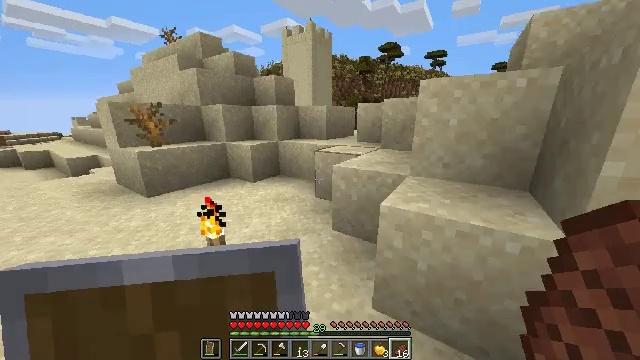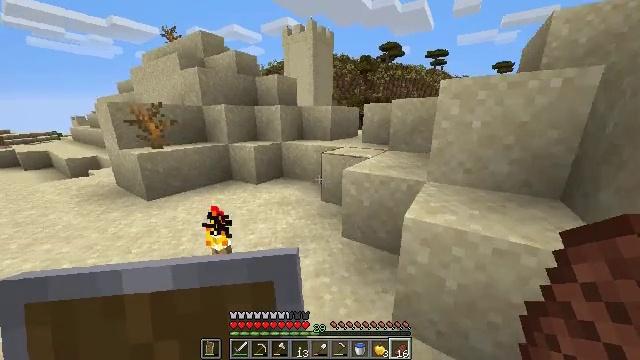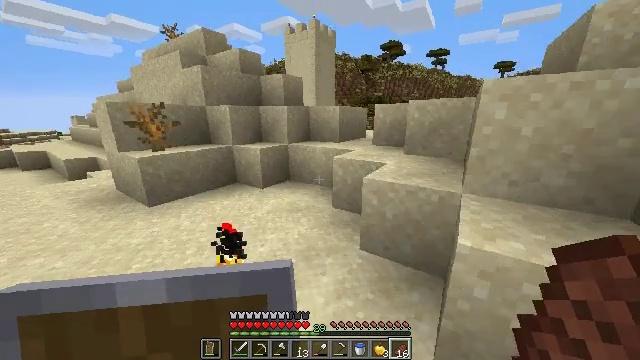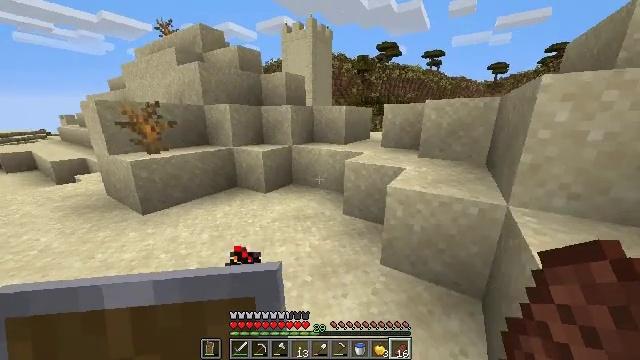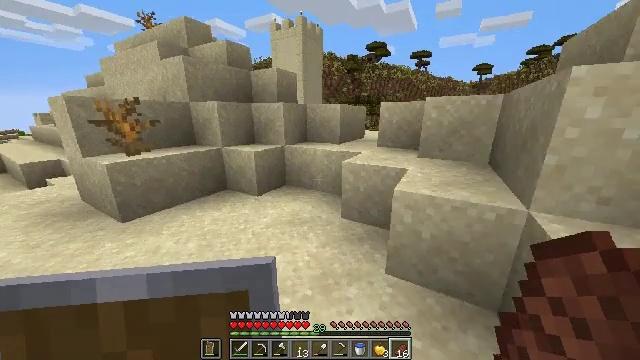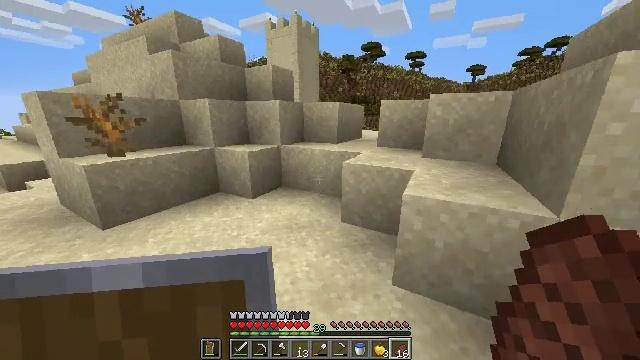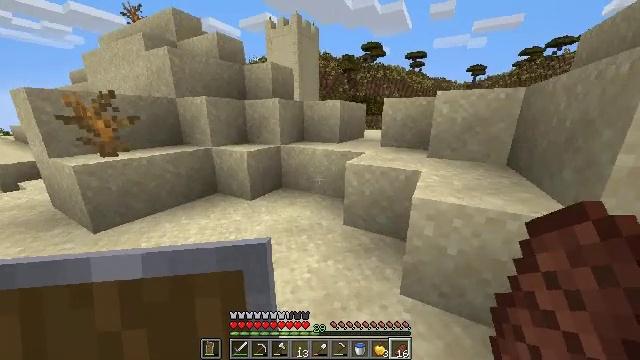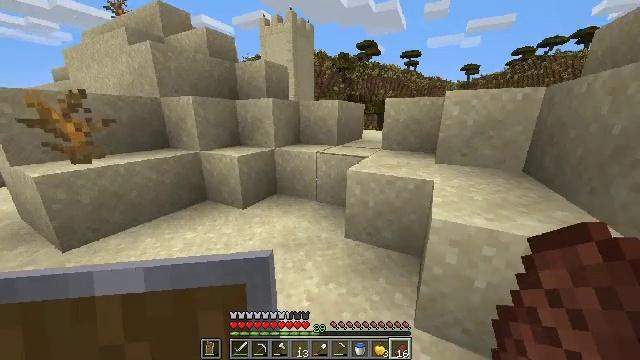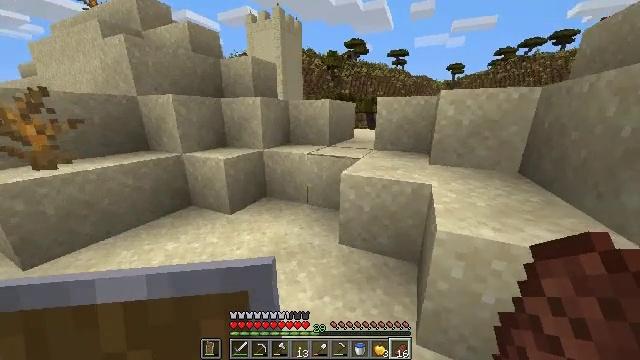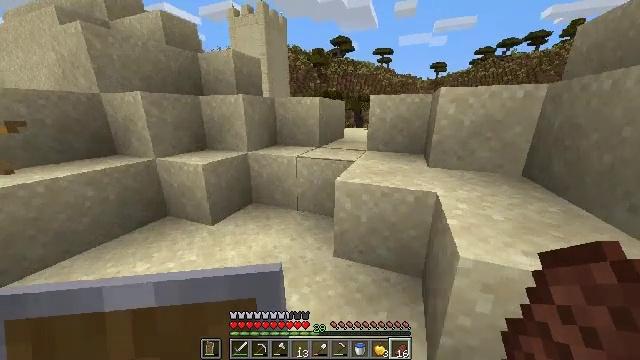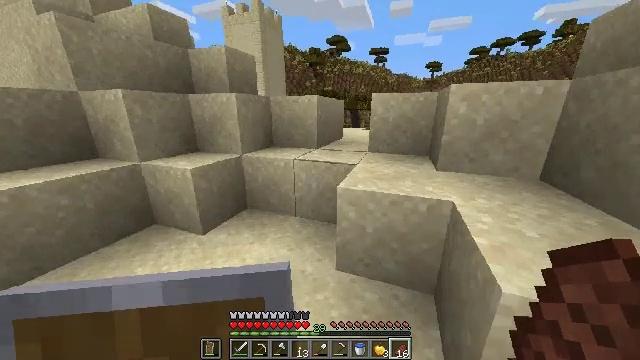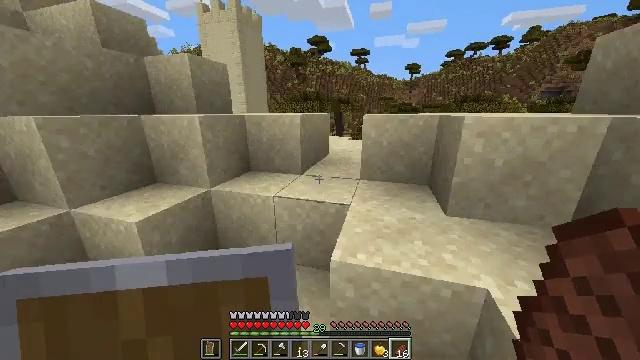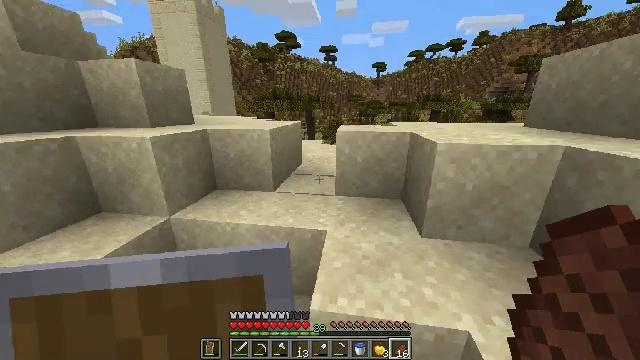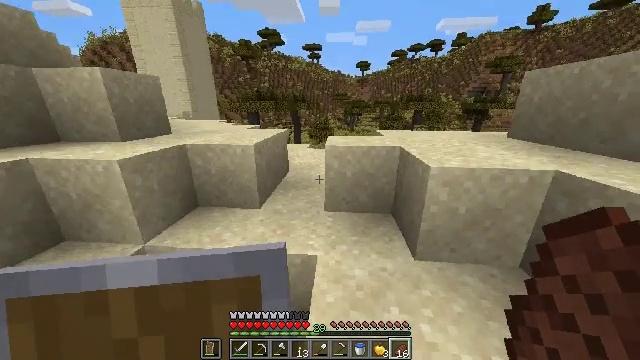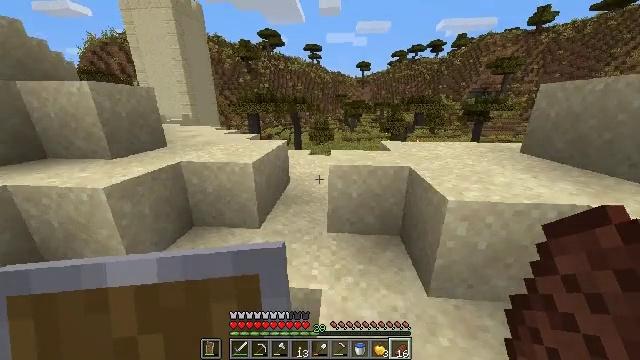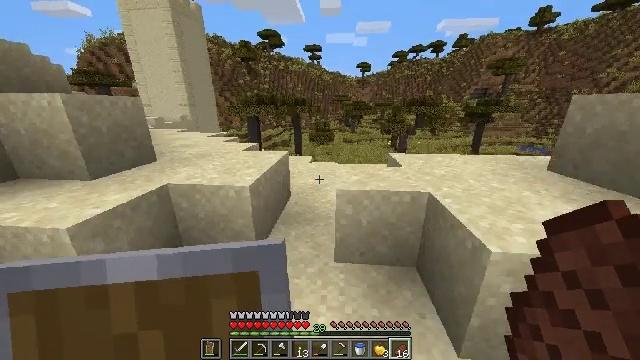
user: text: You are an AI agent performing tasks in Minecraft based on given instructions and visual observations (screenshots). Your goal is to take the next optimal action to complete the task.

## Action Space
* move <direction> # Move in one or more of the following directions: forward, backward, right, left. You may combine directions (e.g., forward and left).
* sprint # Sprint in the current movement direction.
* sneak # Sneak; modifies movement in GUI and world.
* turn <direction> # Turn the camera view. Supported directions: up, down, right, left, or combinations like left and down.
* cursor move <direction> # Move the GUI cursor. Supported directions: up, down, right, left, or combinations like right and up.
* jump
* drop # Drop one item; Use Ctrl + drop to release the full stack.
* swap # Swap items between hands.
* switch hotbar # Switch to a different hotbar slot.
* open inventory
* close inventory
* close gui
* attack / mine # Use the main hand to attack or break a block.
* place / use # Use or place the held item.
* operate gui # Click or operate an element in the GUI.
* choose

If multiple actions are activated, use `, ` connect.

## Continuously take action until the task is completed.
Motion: motion action
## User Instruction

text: Remove a orange terracotta from the inventory.
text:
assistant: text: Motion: move forward and move left, sprint
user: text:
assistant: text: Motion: move forward and move left, sprint
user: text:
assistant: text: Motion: move forward and move left, sprint, turn right
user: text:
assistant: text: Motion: move forward, sprint, turn right
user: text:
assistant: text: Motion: move forward, sprint, turn right
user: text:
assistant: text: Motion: move forward, sprint
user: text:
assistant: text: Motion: move forward, sprint, turn right
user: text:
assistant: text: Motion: move forward, sprint, turn right
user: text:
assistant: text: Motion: move forward, sprint, turn right
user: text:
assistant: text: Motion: move forward, sprint
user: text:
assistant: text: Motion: move forward, sprint, turn right, jump
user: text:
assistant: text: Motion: move forward, sprint, turn right, jump
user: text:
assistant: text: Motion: move forward, sprint, turn right, jump
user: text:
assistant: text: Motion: move forward, sprint, jump
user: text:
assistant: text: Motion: move forward, sprint, jump
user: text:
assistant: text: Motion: move forward, sprint
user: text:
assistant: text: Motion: move forward, sprint, turn left
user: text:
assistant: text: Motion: move forward, sprint, turn left, jump
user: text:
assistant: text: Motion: move forward, sprint, turn left, jump
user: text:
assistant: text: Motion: move forward, sprint, turn left and up, jump
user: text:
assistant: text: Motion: move forward, sprint, turn left, jump
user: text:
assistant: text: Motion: move forward, sprint, turn left and down, jump
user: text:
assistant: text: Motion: move forward, sprint, turn left and down, jump
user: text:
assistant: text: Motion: move forward, sprint, jump
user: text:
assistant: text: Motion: move forward, sprint, jump
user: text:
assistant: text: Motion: move forward, sprint, jump
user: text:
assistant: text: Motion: move forward, sprint, turn left, jump
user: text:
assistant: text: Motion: move forward, sprint, turn left, jump
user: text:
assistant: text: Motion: move forward, sprint, turn left, jump
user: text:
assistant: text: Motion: move forward, sprint, turn left, jump